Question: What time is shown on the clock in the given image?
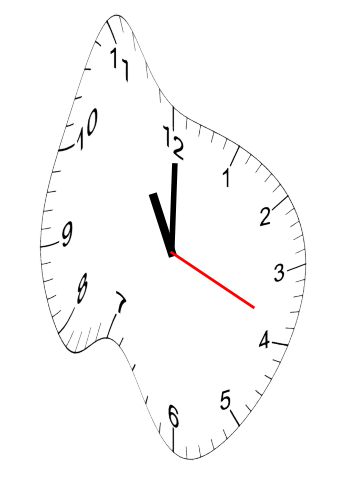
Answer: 11:00:19